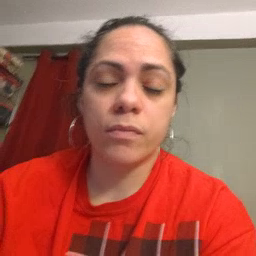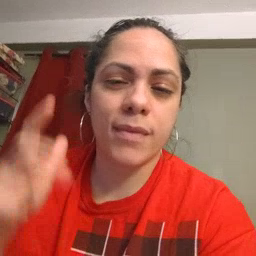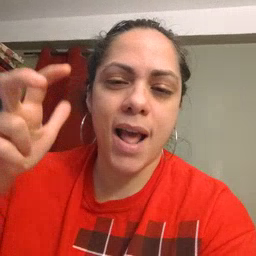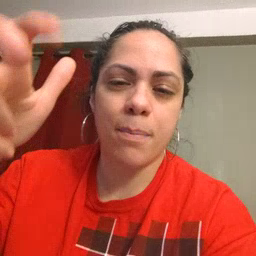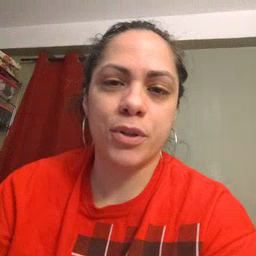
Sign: helicopter